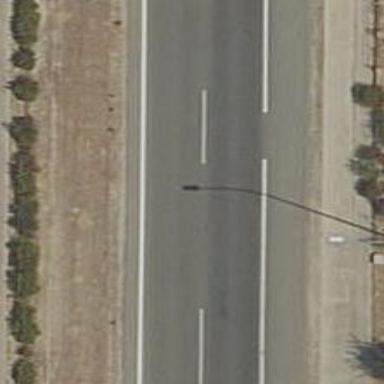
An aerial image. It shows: Motorway.